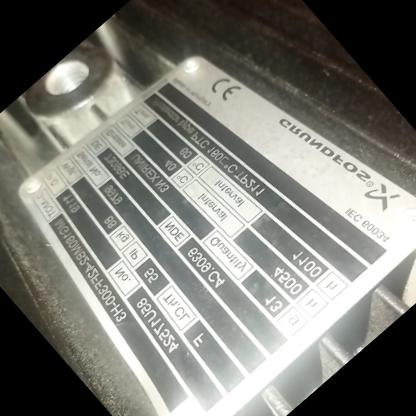
Klasa: tabliczka-znamionowa